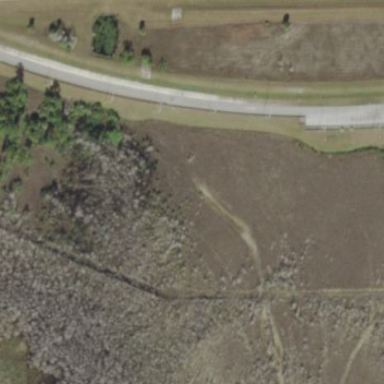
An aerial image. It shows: Rest area along the road.